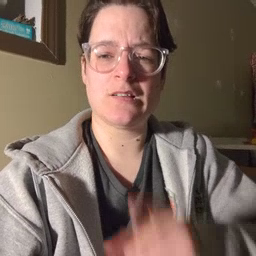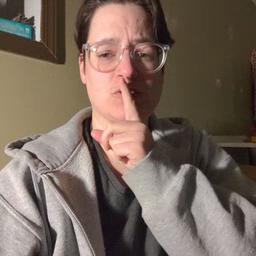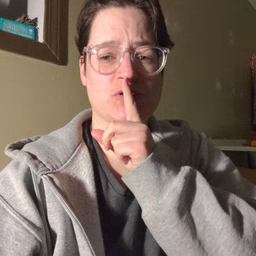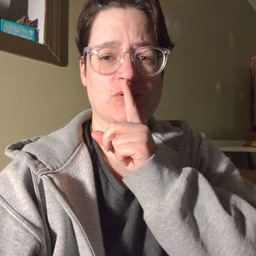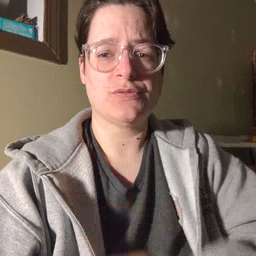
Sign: shhh